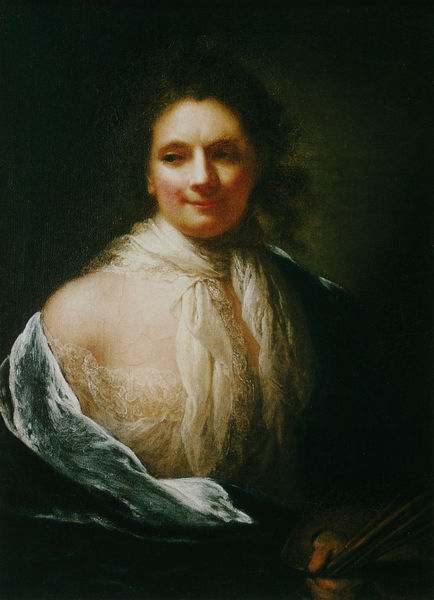
Titel: Selbstporträt
Künstler: Anna Dorothea Therbusch
Standort: Stuttgart
Institution: Staatsgalerie
Schlagwörter: blau, dunkel, feder, gemälde, hand, haut, kopf, nackt, schatten, umhang, weiß, grün, sitzen, ausschnitt, braun, brust, frau, grau, haar, hell, hintergrund, holz, kleid, kreide, licht, mund, nase, profil, schwarz, stirn, zeichnung, ölbild, blick, dame, rot, schal, schleier, tuch, fächer, jung, augen, barock, bluse, falten, gesicht, halten, spitze, bildnis, portrait, porträt, auge, gewand, haare, stoff, dekoltee, frontal, kontrast, lippen, locken, prtrait, rosa, schulter, seide, lächeln, seitlich, wangen, lasziv, modell, französisch, halstuch, maler, malerin, morgenmantel, lichteinfall, rüschen, wange, selbstporträt, lächelnd, seitenlicht, stola, foto, versteckt, lachen, hell dunkel, schulterfrei, stöcke, selbstbildnis, künstlerin, palette, pinsel, bekleidung, grinsen, seitenblick, selbstportrait, stäbe, grimasse, schultertuch, durchsichtig, frauenbildnis, grünlich, licht schatten, zentrum, weich, künstlerporträt, italienerin, theatralisch, glücklich, selbstproträt, verschmitzt, aura, selbstpotrait, nackte schulter, likeness, teilakt, stäche, grünlihc, schult4er, blosse schulter